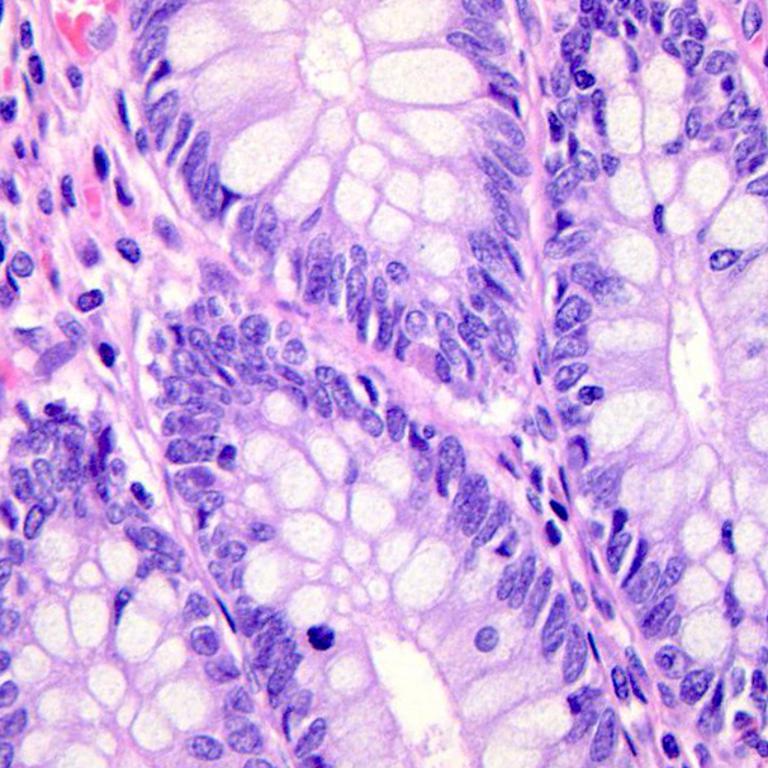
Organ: colon
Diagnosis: benign